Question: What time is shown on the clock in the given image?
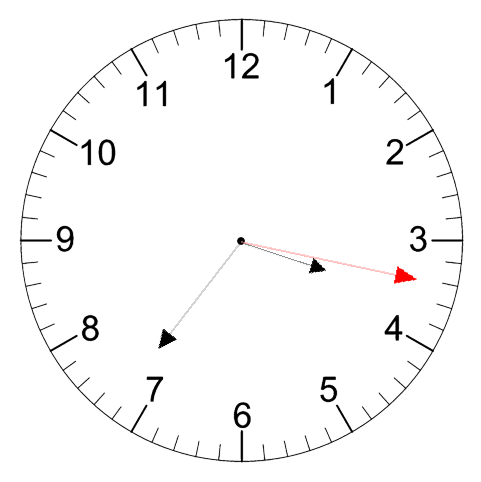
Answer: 03:36:17